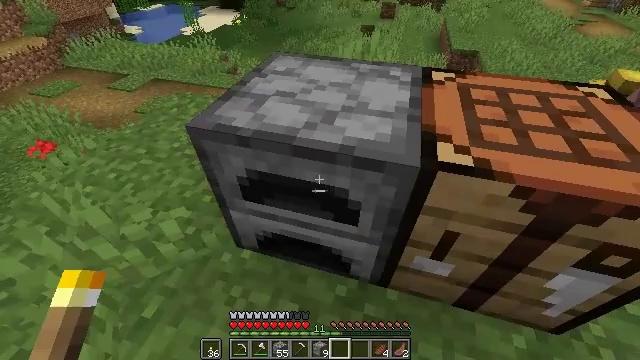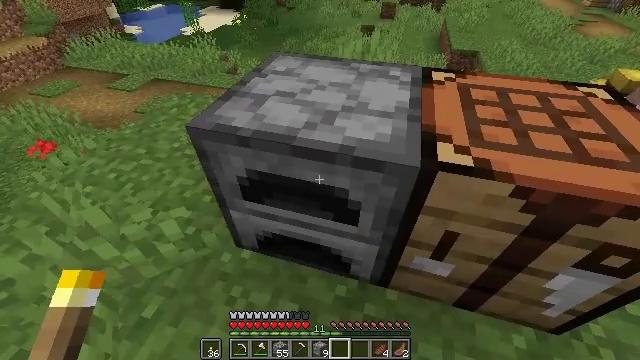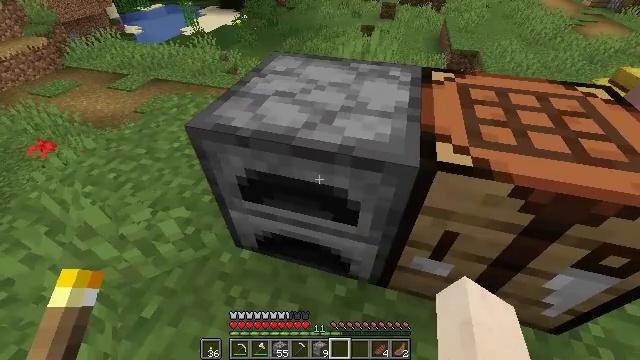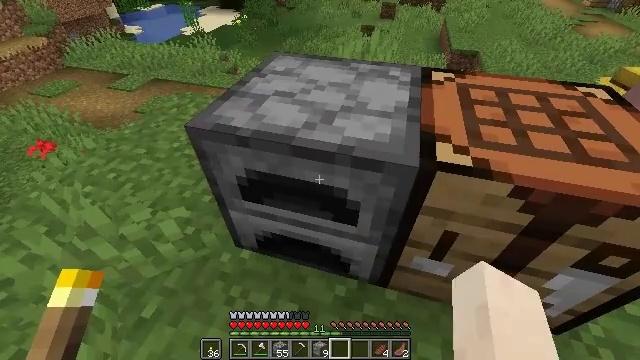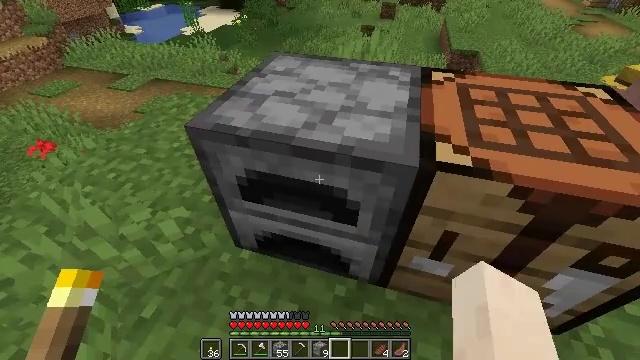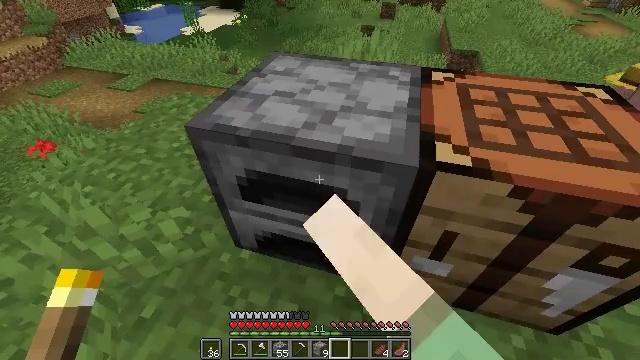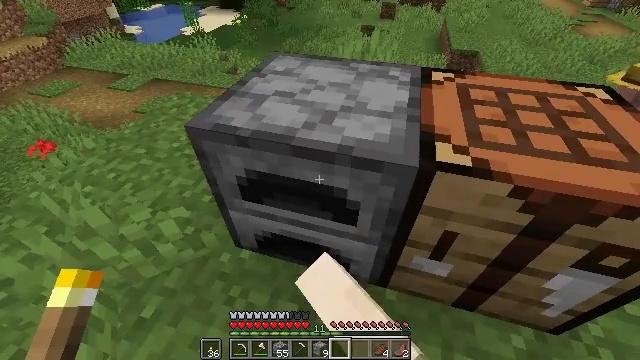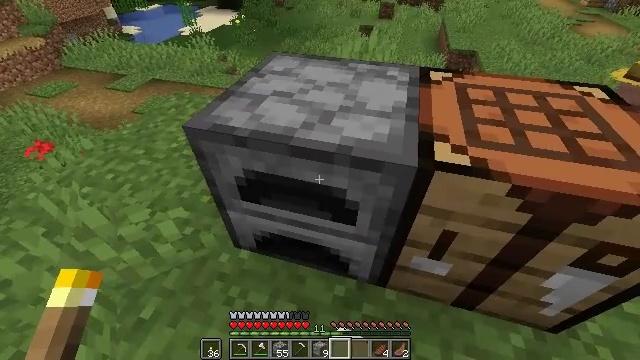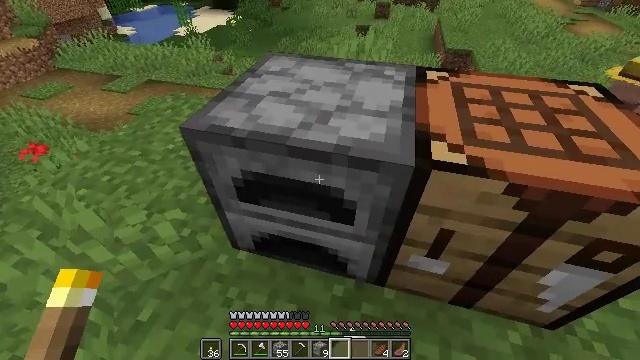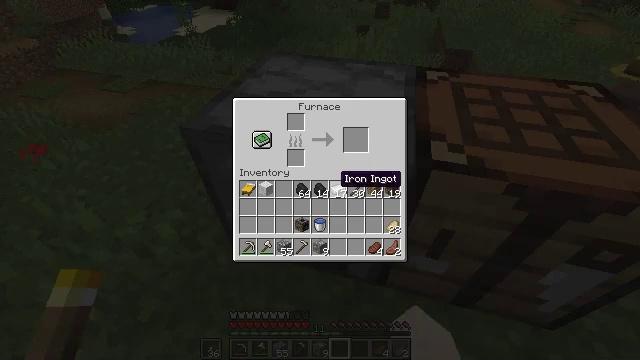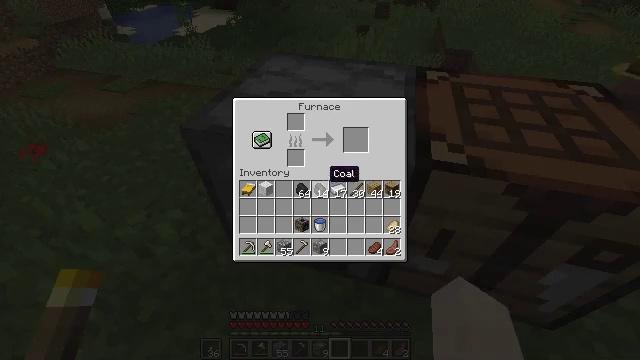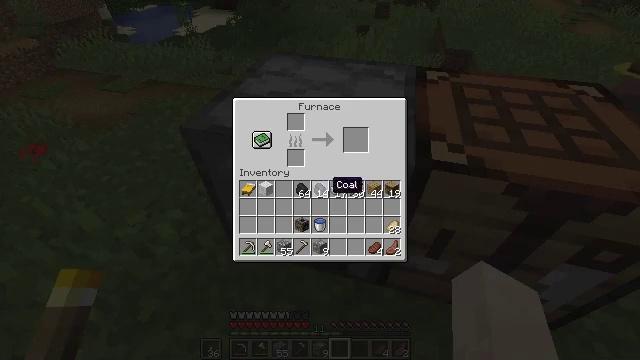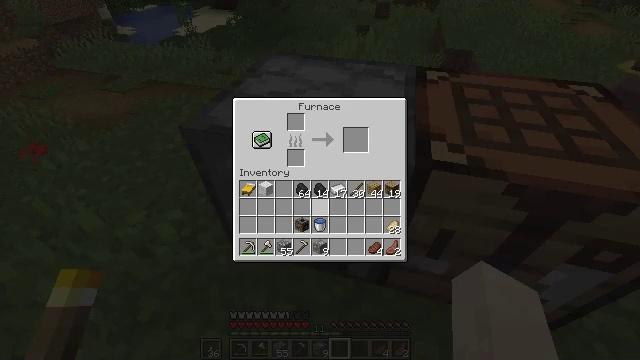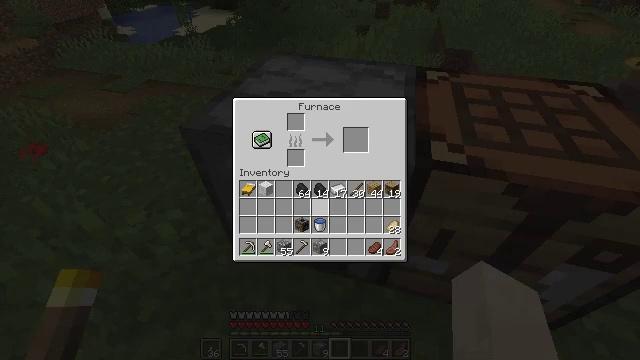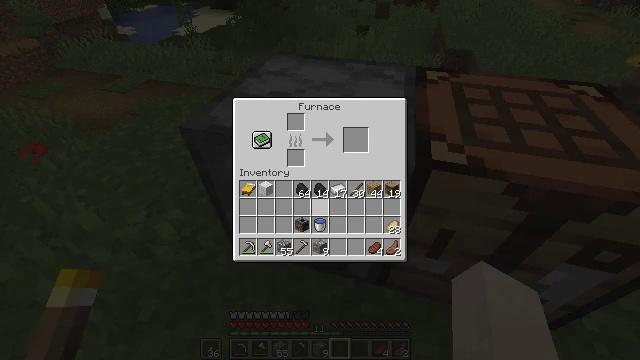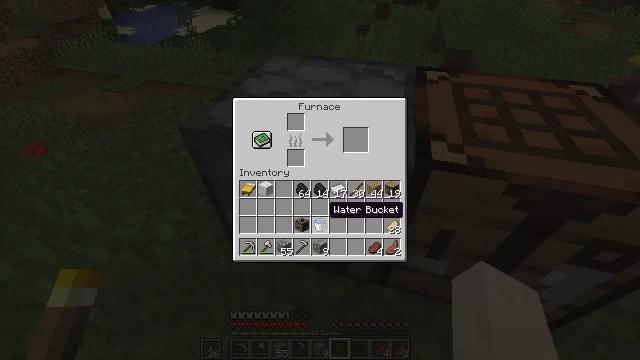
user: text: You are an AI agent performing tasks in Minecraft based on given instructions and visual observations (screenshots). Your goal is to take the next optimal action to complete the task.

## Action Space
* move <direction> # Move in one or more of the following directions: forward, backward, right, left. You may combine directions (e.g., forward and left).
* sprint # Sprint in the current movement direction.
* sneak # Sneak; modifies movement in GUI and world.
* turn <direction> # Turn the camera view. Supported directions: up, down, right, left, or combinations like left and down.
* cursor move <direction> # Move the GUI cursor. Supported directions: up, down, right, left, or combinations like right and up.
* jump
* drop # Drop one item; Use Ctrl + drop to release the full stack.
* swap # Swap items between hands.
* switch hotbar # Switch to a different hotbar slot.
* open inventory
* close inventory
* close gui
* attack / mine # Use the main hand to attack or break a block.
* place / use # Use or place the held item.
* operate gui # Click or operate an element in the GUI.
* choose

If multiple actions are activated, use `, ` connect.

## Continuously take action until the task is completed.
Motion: motion action
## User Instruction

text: Gather hay blocks from the farm.
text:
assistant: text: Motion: no_op
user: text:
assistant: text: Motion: no_op
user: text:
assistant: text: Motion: no_op
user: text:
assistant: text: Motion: use / place
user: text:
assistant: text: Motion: use / place
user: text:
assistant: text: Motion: no_op
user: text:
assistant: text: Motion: no_op
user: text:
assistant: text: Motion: no_op
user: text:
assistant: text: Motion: cursor move right and down, open gui
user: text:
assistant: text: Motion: sneak, cursor move left
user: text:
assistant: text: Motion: sneak, cursor move down
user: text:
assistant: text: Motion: sneak, cursor move down
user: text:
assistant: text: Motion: sneak
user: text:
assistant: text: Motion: sneak
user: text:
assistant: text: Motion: sneak, cursor move down
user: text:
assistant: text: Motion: sneak, cursor move down
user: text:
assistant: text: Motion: sneak, cursor move down
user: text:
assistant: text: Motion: sneak
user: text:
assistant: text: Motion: sneak
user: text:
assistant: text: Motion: sneak
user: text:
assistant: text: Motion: sneak, operate gui
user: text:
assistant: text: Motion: sneak, operate gui
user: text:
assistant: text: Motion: sneak, cursor move up, operate gui
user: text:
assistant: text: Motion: sneak, cursor move up
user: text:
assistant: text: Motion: no_op
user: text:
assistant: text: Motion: no_op
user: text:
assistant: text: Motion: no_op
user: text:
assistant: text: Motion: sneak
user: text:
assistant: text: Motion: sneak
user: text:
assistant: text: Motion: sneak